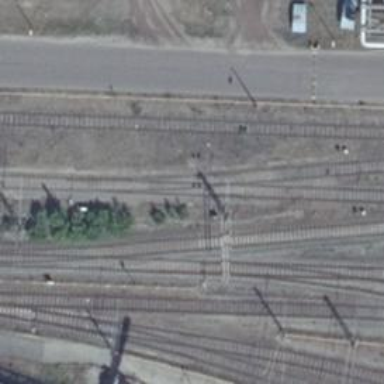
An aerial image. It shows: Rail yard with electrified contact lines for the trains.